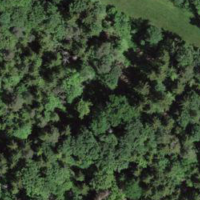
EUNIS habitat code: 44
Species observed at this site:
Neottia nidus-avis